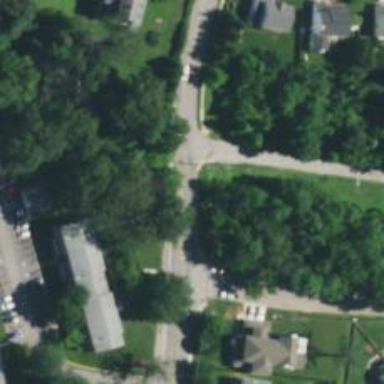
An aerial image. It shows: Neighborhood.